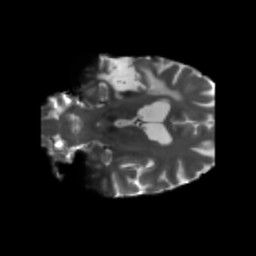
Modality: T2w
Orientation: coronal
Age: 56
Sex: male
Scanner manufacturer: siemens
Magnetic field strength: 3 T
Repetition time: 5.25 s
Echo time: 0.08 s